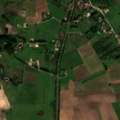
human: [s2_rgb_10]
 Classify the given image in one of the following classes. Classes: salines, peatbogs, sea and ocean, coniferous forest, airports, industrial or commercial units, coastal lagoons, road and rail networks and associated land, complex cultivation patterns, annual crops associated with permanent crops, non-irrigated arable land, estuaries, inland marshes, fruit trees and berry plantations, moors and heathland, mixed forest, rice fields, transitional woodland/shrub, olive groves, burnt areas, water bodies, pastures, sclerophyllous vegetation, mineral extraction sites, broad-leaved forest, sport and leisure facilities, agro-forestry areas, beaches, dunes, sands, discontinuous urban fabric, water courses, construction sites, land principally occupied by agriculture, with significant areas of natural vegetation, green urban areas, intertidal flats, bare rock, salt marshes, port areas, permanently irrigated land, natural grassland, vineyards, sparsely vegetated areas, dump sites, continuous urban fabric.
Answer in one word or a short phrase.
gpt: discontinuous urban fabric, non-irrigated arable land, pastures, complex cultivation patterns